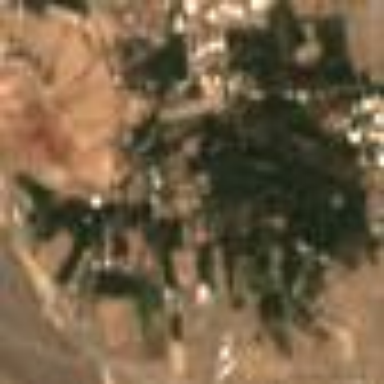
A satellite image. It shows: Orchard filled with date palms.